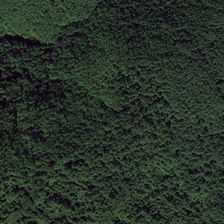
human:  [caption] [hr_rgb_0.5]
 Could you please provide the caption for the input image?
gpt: many green trees form a piece of green forest .

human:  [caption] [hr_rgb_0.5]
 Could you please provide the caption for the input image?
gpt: many green trees form a piece of green forest .

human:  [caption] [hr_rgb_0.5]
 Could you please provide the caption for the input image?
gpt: many green trees form a piece of green forest .

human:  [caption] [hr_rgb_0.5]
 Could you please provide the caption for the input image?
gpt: many green trees form a piece of green forest .

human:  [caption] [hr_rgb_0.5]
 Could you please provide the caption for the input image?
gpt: many green trees form a piece of green forest .